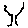
Label: tree